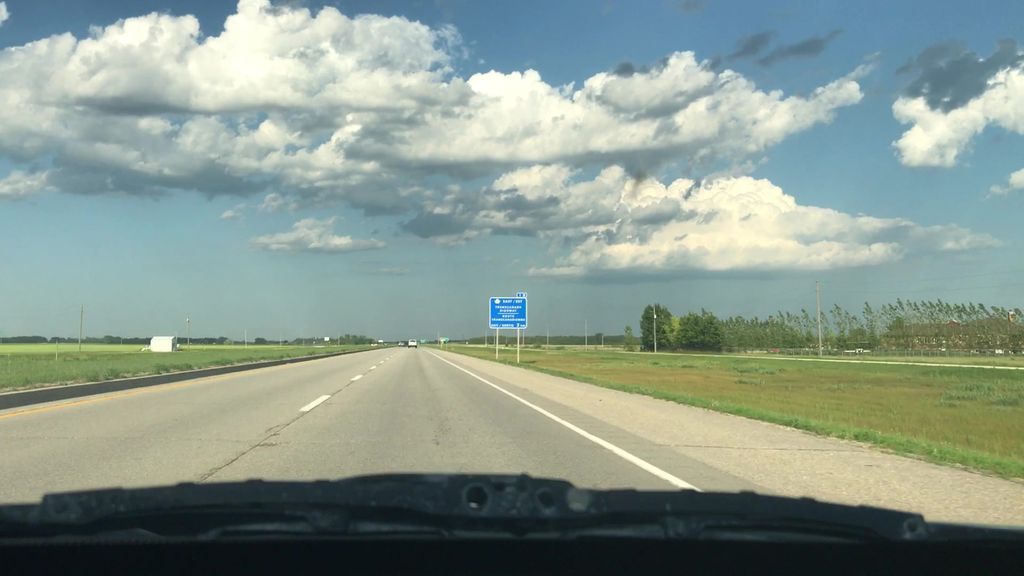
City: winnipeg